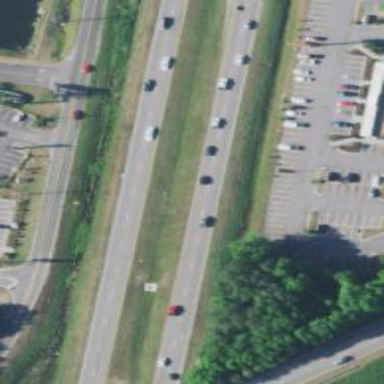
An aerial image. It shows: This image shows trunk highway that functions as expressway.